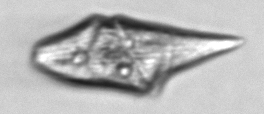
Label: Gyrodinium